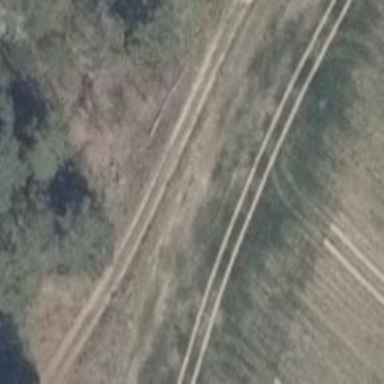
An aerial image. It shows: Track with grade 4 track type.